Field crop: maize
Growth stage: 2
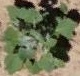
Species: chenopodium